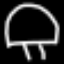
Label: mushroom